Interaction volume radius: 5 \u00c5
Interaction volume height: 35 \u00c5
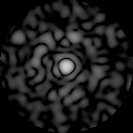
Disorder parameter: 0.8311